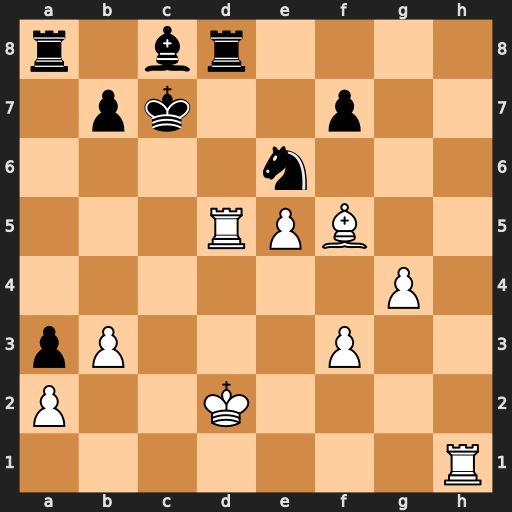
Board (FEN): r1br4/1pk2p2/4n3/3RPB2/6P1/pP3P2/P2K4/7R
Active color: w
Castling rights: -
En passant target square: -
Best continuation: Rc1+ Kb6 Rxd8